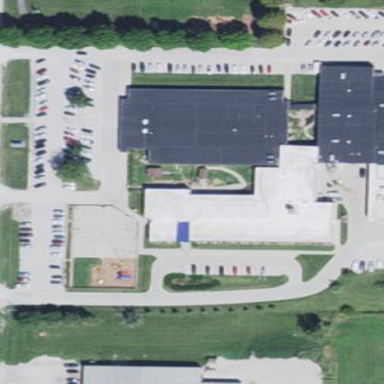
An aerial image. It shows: School building.